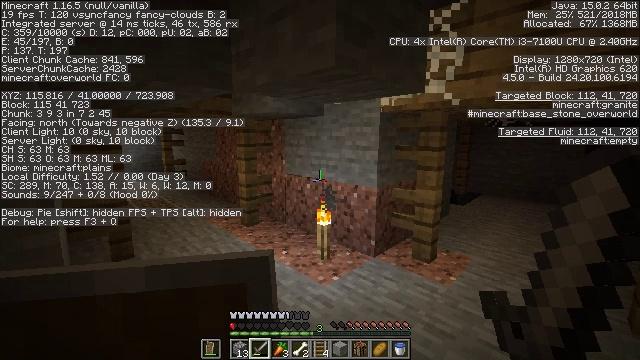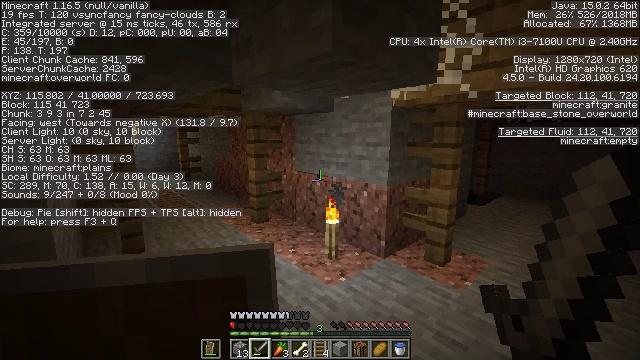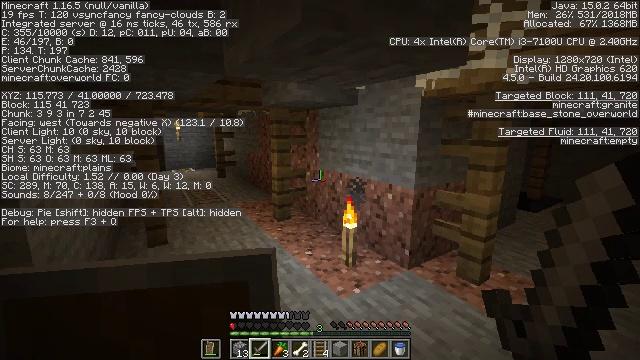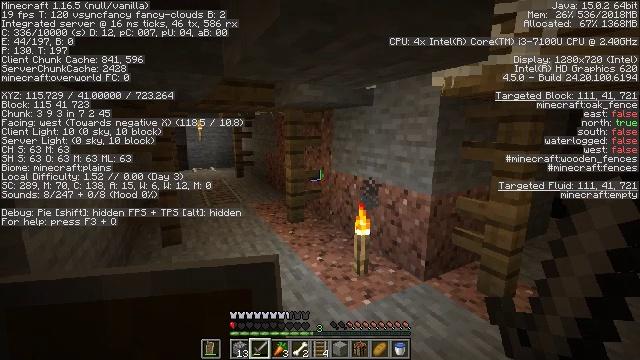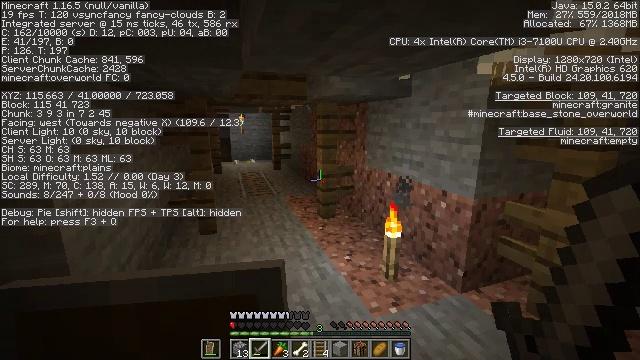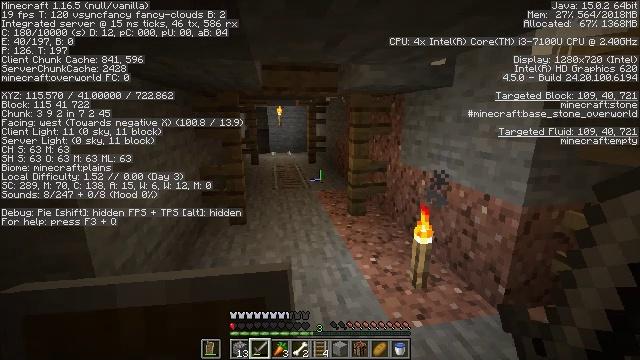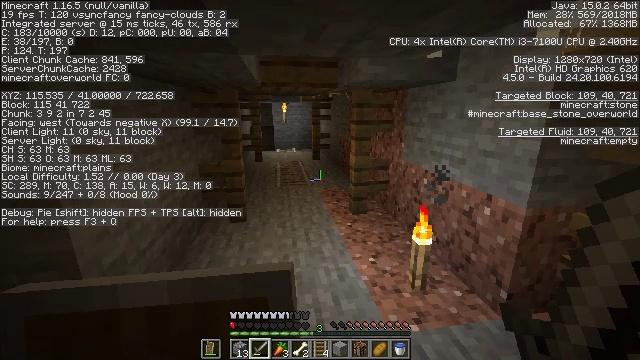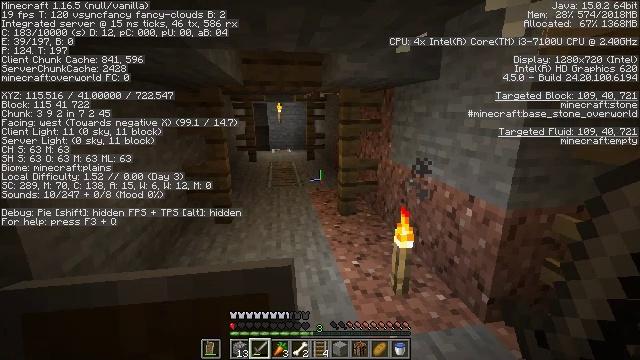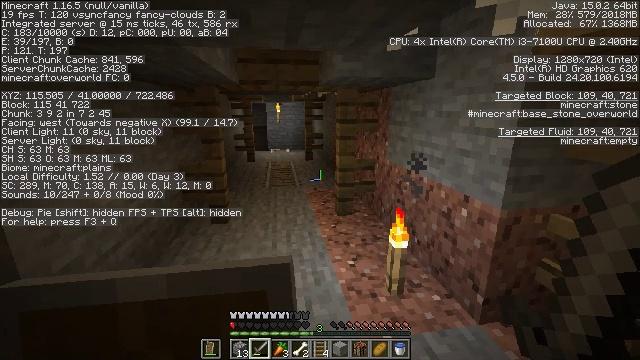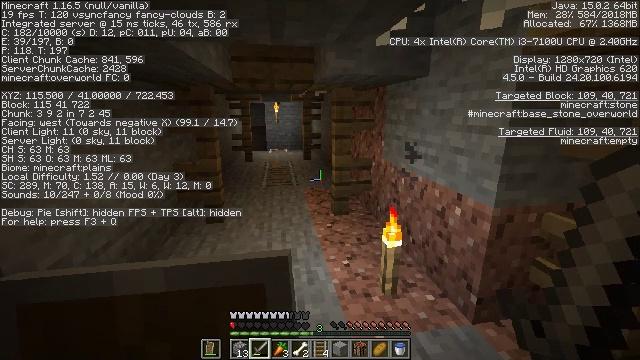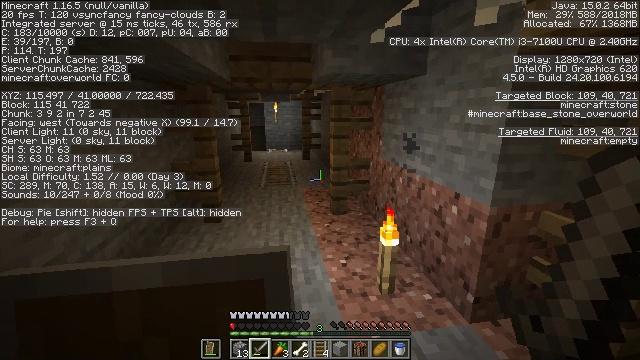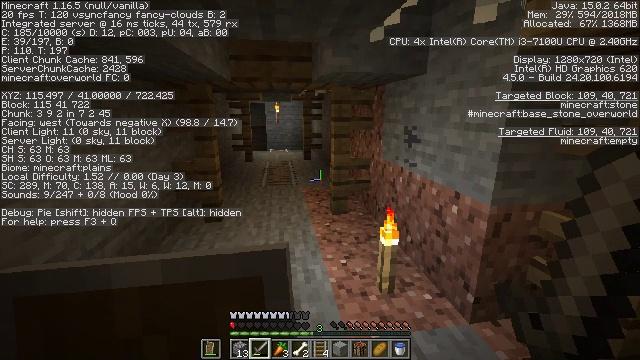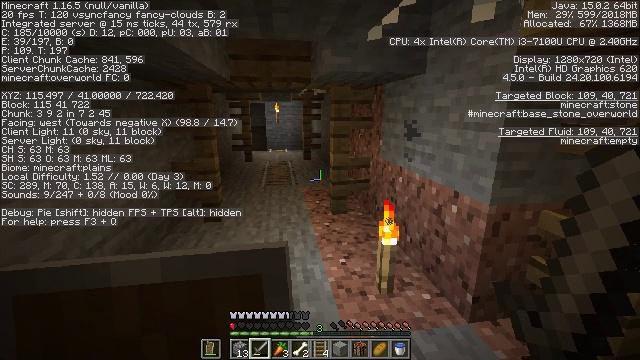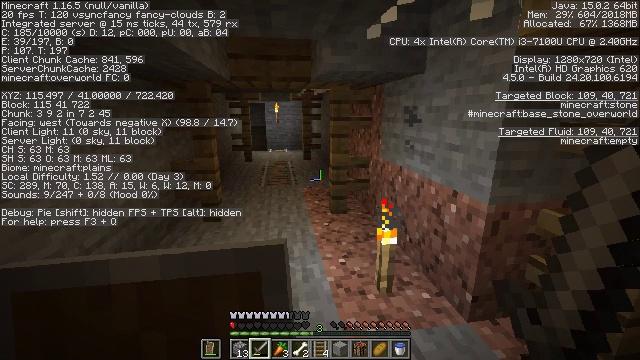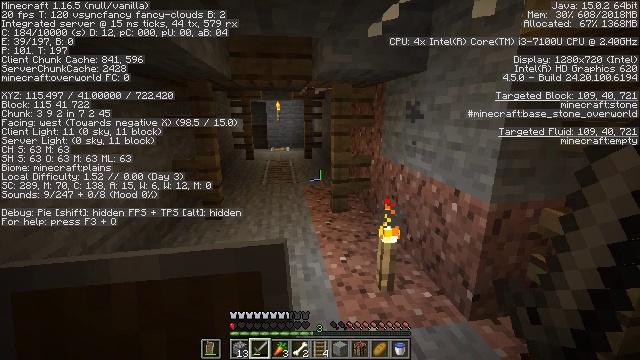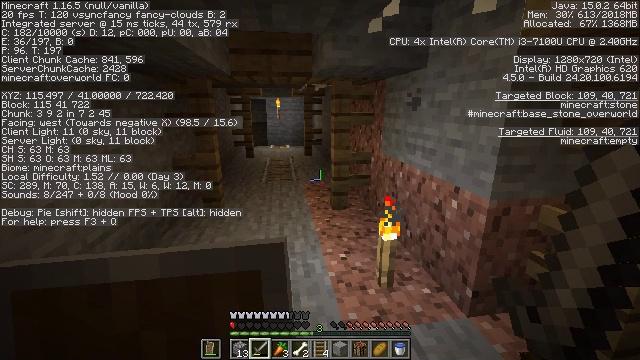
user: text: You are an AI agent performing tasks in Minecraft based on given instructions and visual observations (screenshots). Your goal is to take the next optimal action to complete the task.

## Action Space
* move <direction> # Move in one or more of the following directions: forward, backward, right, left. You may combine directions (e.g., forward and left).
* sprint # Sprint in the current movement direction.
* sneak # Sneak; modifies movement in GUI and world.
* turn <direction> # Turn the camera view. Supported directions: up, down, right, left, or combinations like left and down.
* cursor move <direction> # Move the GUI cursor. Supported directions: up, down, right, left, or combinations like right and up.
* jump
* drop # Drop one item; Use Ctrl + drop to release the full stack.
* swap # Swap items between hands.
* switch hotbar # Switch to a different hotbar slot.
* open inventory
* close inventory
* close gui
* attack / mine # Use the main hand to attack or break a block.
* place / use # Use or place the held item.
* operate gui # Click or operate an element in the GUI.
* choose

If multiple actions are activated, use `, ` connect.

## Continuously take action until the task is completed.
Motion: motion action
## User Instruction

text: Mine the cobweb to clear the path.
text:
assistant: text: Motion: move forward and move right, turn left
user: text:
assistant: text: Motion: move forward and move right, turn left and down
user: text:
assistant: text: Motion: move forward and move right, turn left
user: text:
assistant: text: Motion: move forward and move right, turn left and down
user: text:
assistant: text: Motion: move forward and move right, turn left and down
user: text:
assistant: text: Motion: move right, turn left
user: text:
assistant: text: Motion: no_op
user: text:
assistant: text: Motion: no_op
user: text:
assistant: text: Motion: no_op
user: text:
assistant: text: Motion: no_op
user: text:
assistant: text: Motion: no_op
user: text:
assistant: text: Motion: no_op
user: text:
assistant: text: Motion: no_op
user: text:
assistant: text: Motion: no_op
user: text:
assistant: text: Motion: no_op
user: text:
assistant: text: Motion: no_op
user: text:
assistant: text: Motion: no_op
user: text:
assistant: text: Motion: no_op
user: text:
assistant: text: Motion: no_op
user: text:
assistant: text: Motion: no_op
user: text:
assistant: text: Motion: turn right and down
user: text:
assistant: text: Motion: move right, turn right and down
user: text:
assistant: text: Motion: move right, turn right and up
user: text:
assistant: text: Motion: move right, turn right and up
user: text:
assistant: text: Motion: move right
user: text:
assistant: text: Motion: move forward and move right
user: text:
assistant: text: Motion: move forward
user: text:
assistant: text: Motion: move forward
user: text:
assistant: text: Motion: move forward, turn left
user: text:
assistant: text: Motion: move forward, turn left